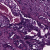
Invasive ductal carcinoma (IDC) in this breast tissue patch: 0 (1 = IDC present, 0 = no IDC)